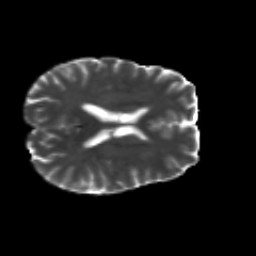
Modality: T2w
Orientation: axial
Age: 30
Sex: female
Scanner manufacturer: siemens
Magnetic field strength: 3 T
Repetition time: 8.8 s
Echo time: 0.085 s